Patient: sex M, age 60
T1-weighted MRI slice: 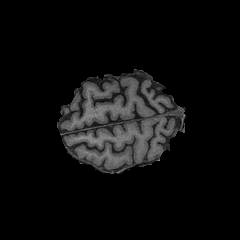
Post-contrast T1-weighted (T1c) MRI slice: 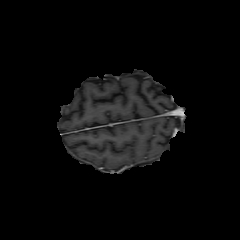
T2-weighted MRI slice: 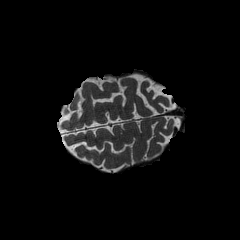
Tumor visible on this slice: no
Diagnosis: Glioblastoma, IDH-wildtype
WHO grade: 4